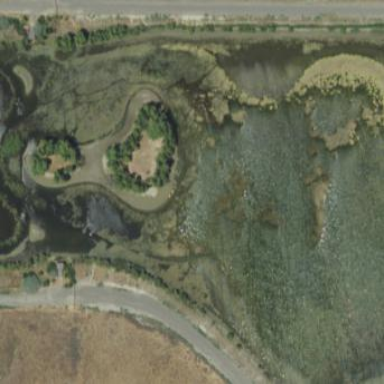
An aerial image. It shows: Man-made pond part of the East Regional Pond wildlife preserve. It is beautiful natural water feature.